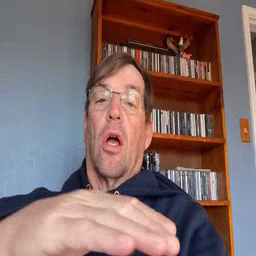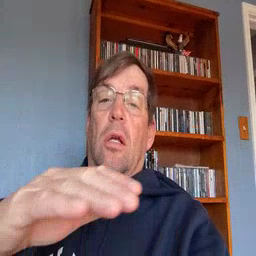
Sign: backyard